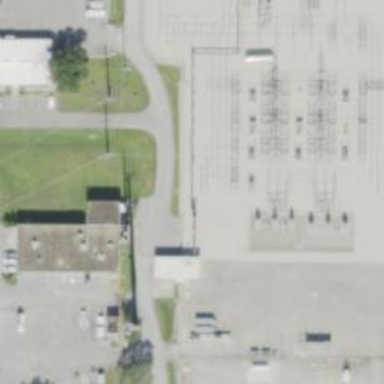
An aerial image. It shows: Switch used for power control.